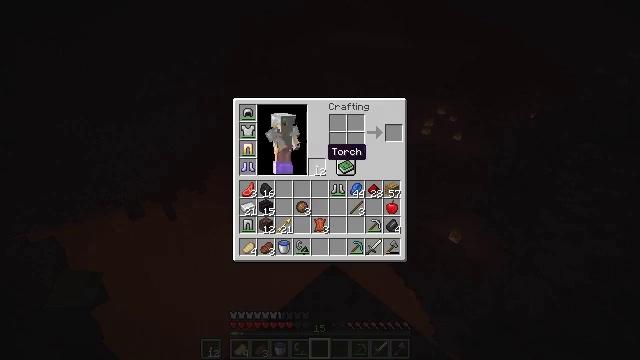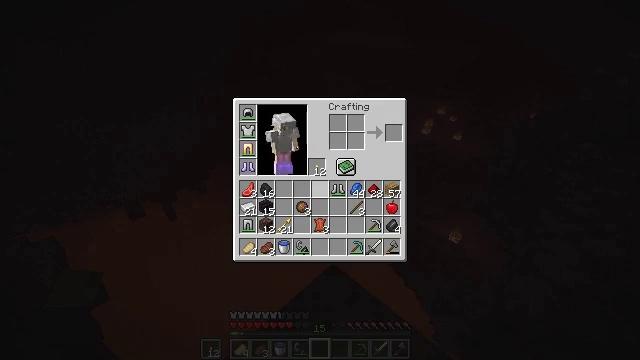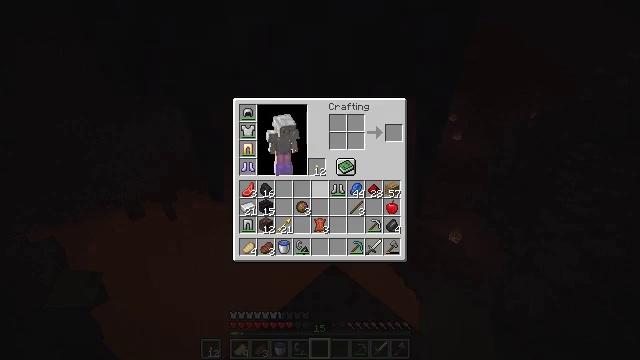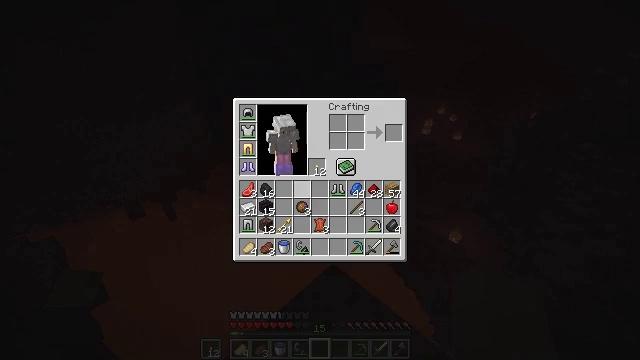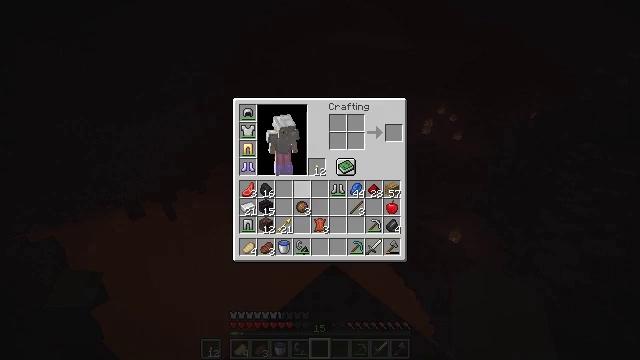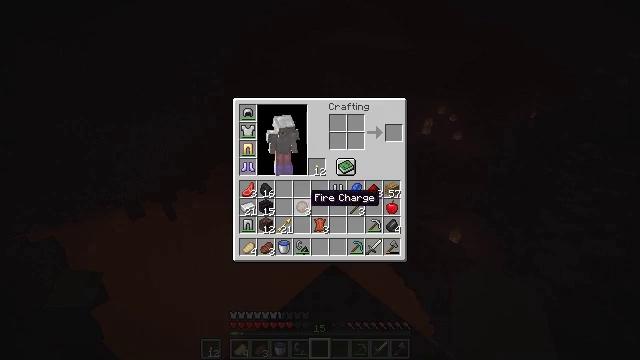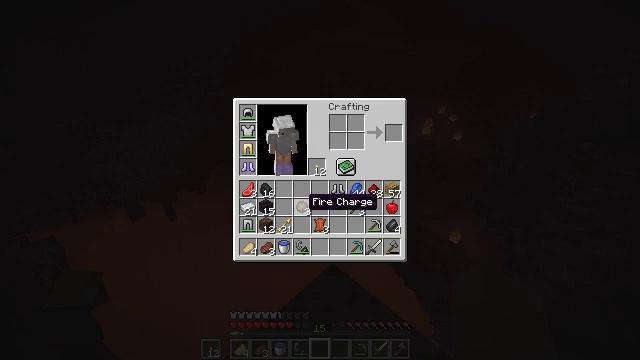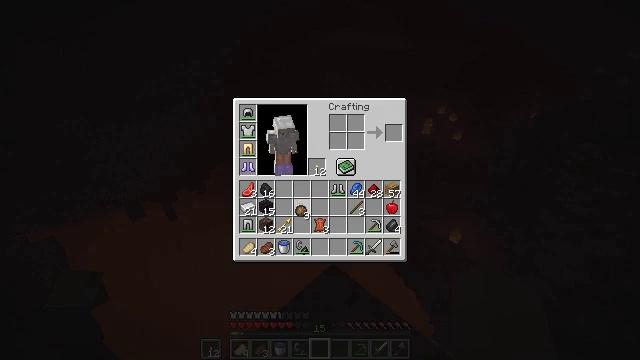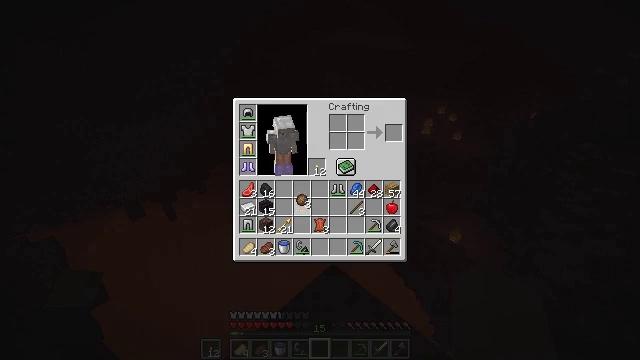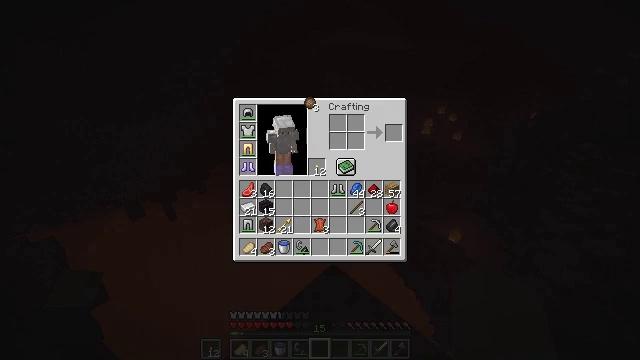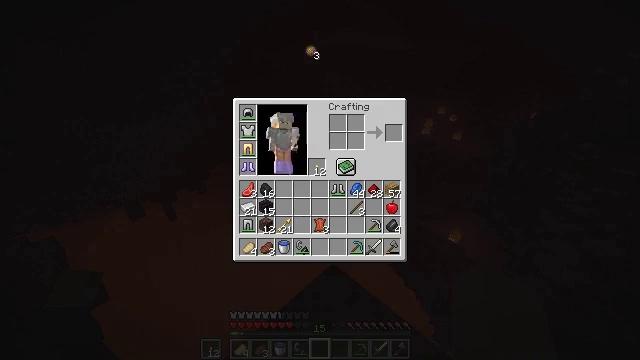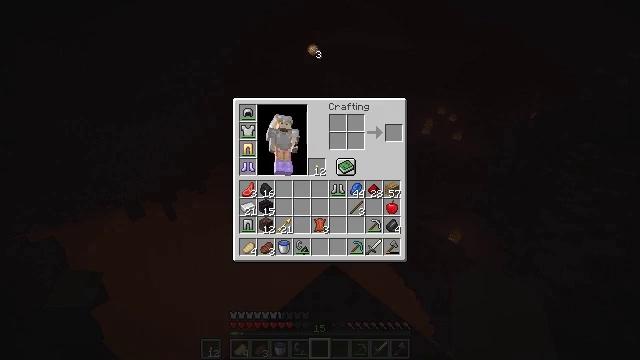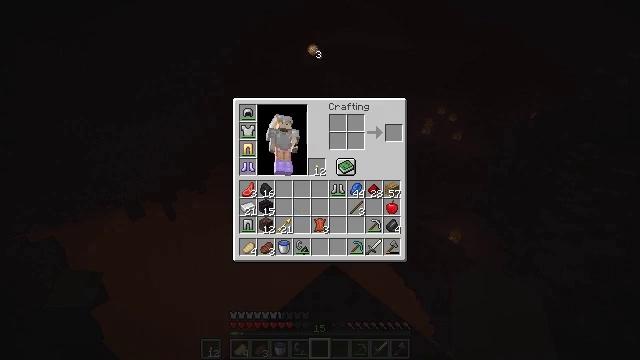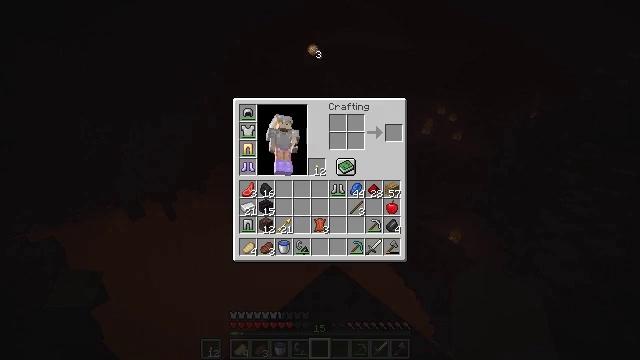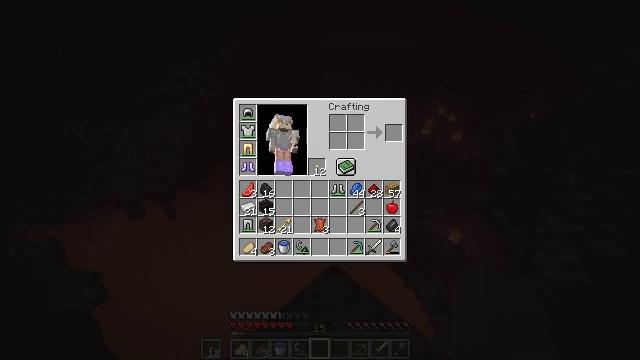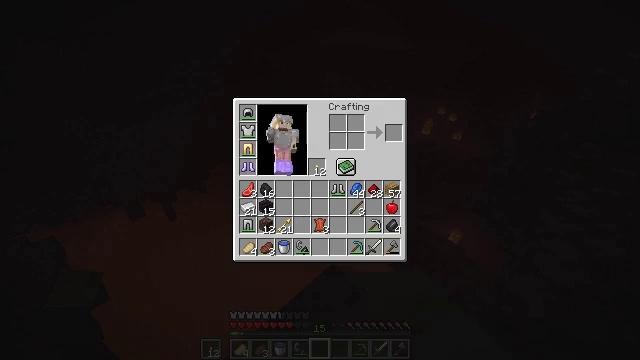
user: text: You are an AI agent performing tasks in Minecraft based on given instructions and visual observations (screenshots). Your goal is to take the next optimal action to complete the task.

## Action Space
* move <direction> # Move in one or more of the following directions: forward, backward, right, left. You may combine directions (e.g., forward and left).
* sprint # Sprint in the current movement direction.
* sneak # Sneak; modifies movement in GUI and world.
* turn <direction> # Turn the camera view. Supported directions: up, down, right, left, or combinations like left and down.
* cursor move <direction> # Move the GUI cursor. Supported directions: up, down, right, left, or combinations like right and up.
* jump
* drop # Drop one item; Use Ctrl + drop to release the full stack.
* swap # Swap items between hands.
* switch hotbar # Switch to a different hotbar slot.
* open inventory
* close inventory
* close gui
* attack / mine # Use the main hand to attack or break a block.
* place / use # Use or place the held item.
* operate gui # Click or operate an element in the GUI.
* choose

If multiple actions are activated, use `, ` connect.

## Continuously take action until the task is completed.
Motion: motion action
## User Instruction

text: Drop a fire charge.
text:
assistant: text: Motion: cursor move left and down, open gui
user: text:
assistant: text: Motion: no_op
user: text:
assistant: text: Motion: no_op
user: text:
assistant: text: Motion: no_op
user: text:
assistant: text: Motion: cursor move down
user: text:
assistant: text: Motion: no_op
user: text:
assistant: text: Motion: operate gui
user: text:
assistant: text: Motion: cursor move up, operate gui
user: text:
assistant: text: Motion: cursor move right and up, operate gui
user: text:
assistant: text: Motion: cursor move up
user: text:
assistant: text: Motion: operate gui
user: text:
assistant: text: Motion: operate gui
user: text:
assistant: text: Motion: operate gui
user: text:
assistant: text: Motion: cursor move down
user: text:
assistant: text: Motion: cursor move left and down
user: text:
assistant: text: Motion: cursor move left and down
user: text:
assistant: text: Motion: cursor move left and down
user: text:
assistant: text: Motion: cursor move down
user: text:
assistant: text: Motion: no_op